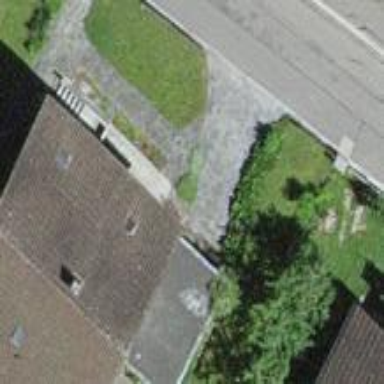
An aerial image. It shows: Residential building with gabled roof.